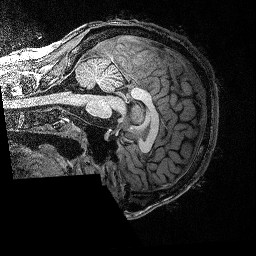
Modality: T1w
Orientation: sagittal
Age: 27
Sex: male
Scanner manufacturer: siemens
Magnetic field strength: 3 T
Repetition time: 2.53 s
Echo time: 0.00342 s